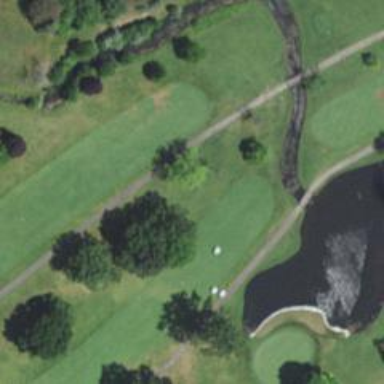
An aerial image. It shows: Water hazard on golf course. The hazard is natural water feature.